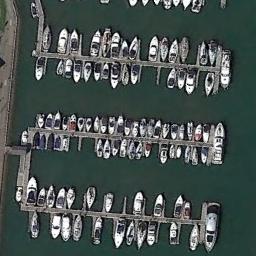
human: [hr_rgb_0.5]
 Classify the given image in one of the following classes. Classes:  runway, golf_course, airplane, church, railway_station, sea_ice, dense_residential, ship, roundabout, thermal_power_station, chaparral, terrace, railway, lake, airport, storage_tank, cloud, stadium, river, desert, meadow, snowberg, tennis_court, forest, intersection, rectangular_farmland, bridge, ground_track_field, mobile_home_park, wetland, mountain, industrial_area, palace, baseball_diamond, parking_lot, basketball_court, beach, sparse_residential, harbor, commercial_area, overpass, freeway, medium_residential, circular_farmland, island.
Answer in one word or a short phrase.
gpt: harbor